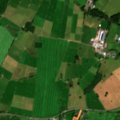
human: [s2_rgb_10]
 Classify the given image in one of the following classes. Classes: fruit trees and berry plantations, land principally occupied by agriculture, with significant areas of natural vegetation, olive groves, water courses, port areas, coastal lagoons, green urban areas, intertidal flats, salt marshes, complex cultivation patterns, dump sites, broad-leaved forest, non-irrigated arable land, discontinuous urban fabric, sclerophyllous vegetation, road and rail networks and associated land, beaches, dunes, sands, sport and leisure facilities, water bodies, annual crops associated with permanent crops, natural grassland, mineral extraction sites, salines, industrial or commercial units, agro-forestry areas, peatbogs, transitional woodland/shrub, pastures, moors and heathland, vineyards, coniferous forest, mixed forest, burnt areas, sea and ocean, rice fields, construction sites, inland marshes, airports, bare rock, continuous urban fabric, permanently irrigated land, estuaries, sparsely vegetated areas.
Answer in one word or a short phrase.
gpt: non-irrigated arable land, pastures, complex cultivation patterns